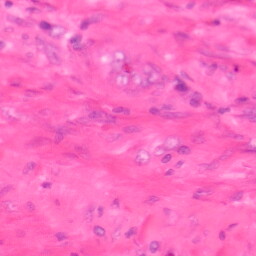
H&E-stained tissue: Colon